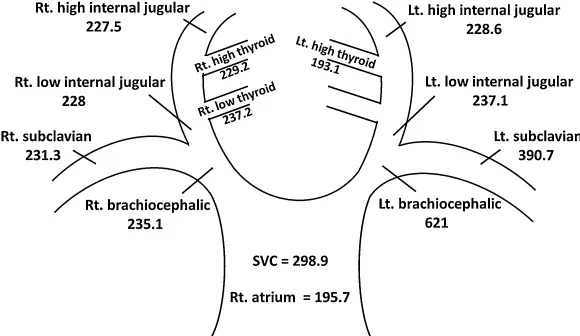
Results of PTH levels (pg/mL) from selective parathyroid venous sampling in each vein (D).
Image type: pathology (fish)